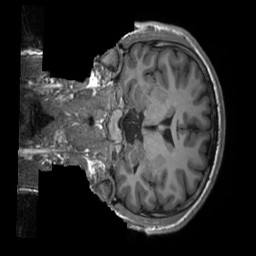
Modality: T1w
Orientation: coronal
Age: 21
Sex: male
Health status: healthy
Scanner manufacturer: siemens
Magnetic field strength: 3 T
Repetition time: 2.3 s
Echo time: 0.00229 s